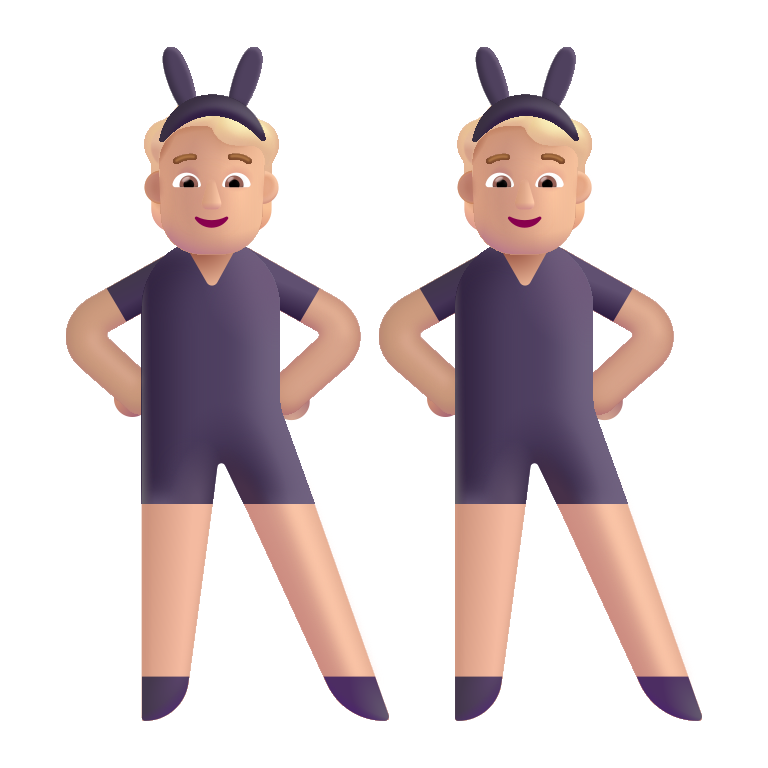
person with bunny ears color  light